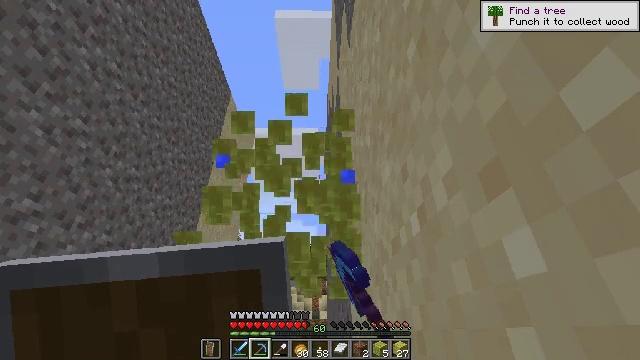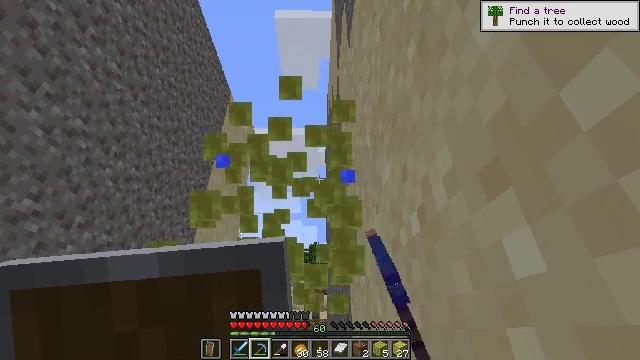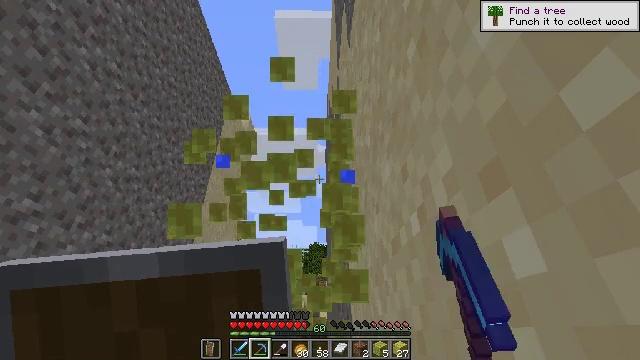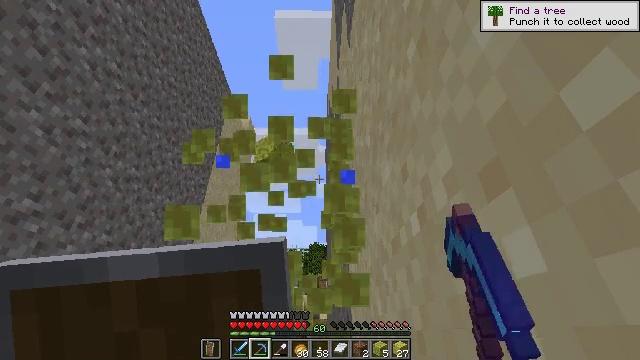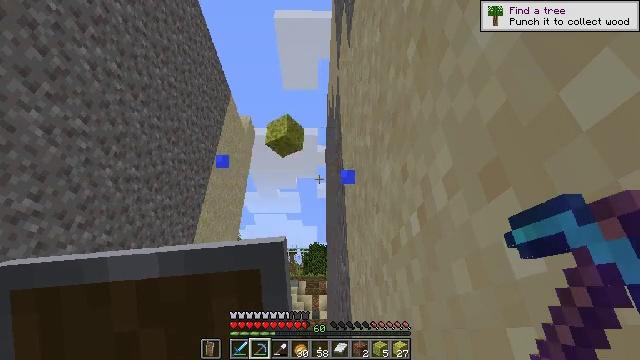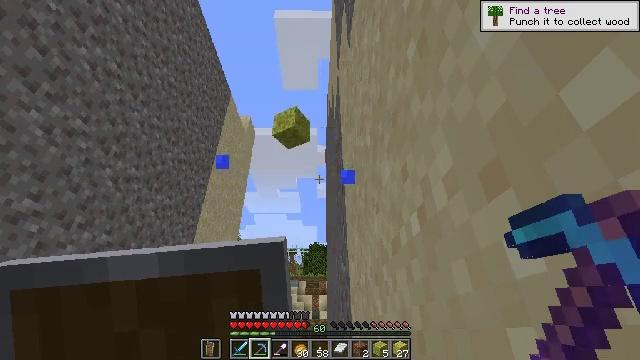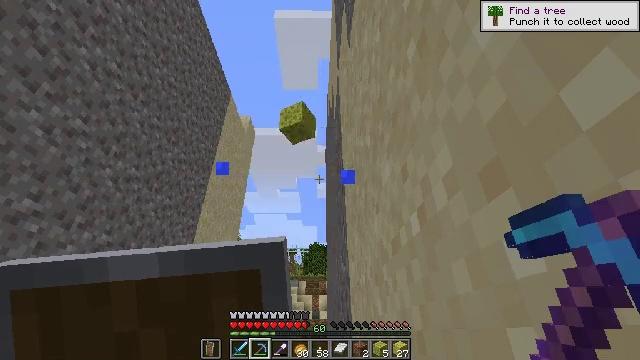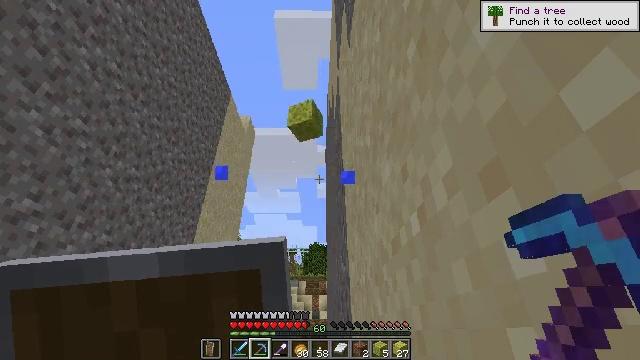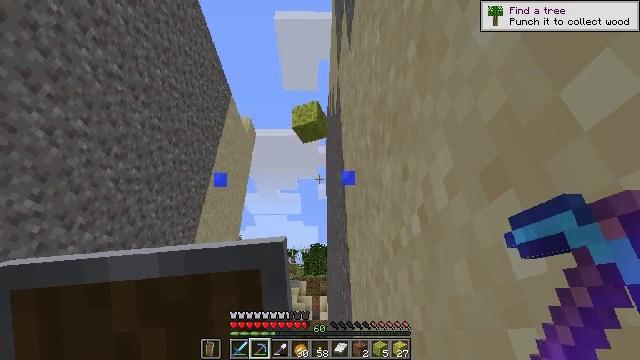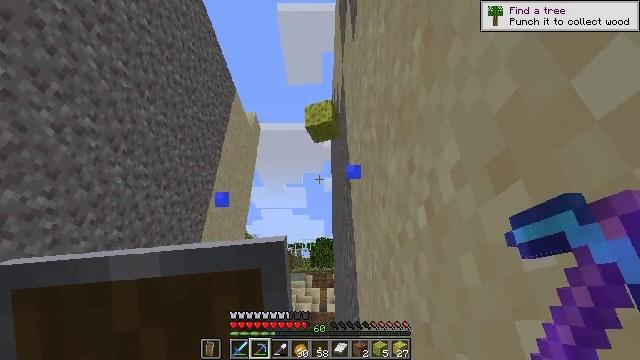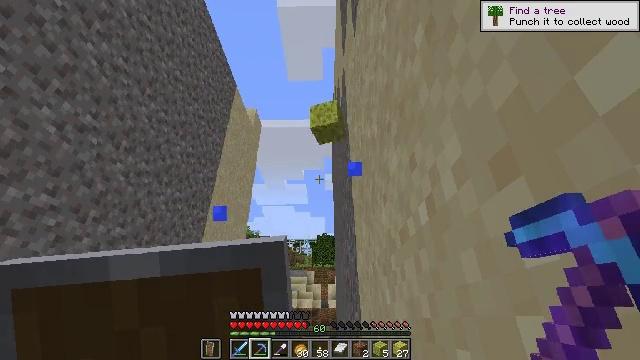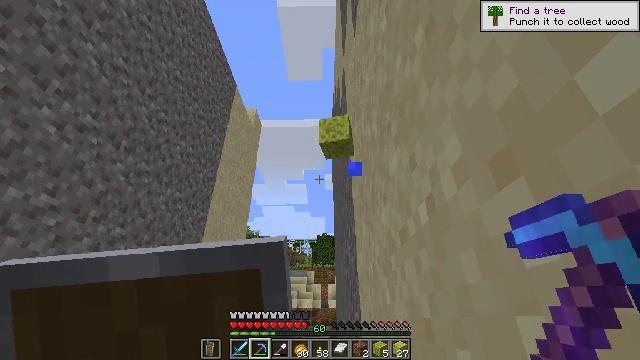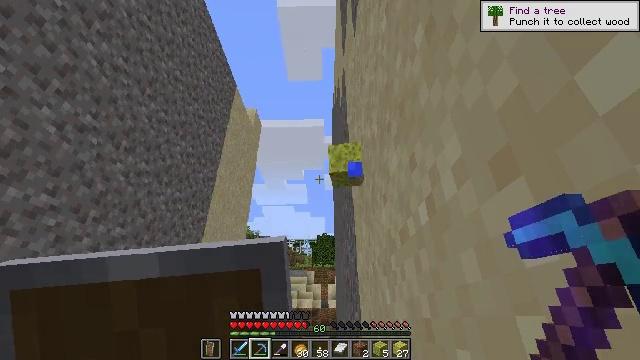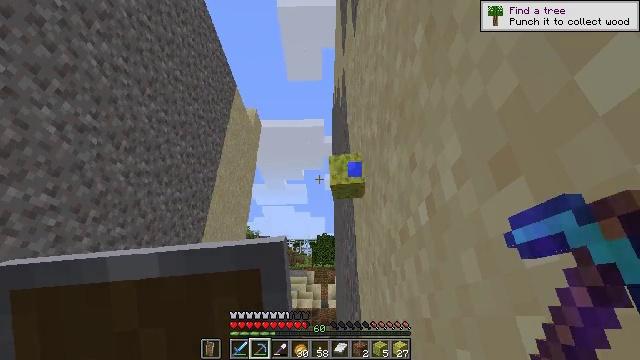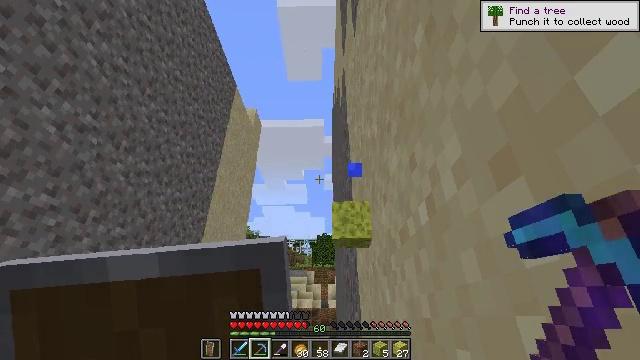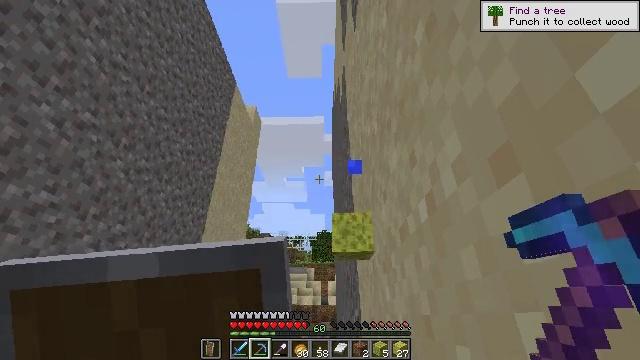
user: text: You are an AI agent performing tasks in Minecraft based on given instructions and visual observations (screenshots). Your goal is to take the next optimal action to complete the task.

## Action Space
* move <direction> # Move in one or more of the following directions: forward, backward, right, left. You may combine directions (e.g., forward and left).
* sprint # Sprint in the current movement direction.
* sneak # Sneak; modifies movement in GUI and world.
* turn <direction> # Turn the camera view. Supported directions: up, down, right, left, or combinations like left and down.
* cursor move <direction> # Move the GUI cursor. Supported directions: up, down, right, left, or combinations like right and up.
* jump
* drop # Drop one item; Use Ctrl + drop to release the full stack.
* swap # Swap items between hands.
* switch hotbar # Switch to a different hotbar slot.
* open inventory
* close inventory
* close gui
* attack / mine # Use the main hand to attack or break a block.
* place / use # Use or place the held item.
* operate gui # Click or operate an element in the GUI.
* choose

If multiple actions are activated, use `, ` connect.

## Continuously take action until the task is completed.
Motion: motion action
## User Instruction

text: Gather a wet sponge from the ocean.
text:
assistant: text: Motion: attack / mine
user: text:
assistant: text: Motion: attack / mine
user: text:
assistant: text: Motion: attack / mine
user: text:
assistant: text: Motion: no_op
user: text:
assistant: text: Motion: no_op
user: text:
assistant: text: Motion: no_op
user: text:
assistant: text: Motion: no_op
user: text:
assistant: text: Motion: no_op
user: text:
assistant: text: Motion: turn left and down
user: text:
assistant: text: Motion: no_op
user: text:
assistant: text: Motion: no_op
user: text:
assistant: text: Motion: no_op
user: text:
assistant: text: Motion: no_op
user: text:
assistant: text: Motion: no_op
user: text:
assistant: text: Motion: no_op
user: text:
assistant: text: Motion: turn right and down
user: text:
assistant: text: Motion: turn right and down
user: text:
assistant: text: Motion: turn right and down
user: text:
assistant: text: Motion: turn right and down
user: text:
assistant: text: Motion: turn right and down
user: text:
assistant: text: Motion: turn right and down
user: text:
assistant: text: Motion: turn right and down
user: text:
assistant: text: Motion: turn right and down
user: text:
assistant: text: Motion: turn right and down
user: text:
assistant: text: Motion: turn right and down
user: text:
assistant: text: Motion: turn right and down
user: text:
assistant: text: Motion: turn right and down
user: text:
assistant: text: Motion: turn right and down
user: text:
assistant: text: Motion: turn right
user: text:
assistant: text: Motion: attack / mine